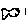
Label: fish